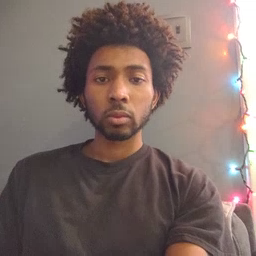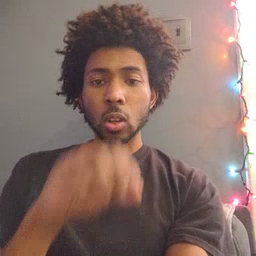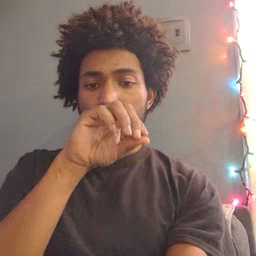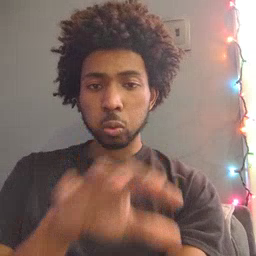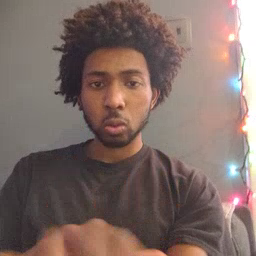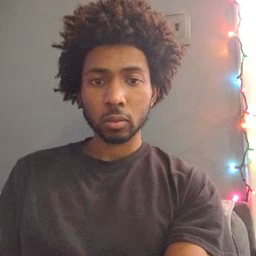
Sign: blow